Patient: sex M, age 65
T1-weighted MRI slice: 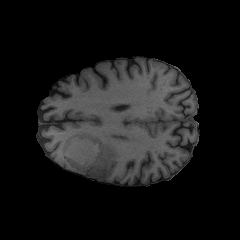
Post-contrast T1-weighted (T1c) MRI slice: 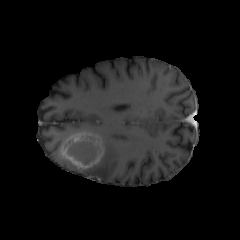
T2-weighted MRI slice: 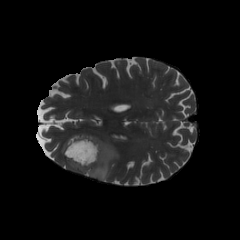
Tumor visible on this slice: yes
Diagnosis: Glioblastoma, IDH-wildtype
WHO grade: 4